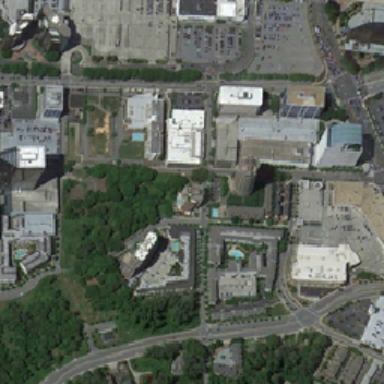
All kinds of cars are driving on the road .